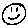
Label: smiley face